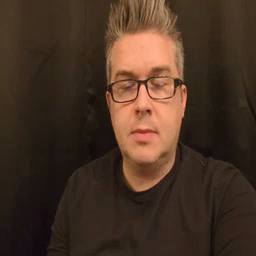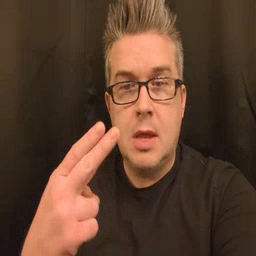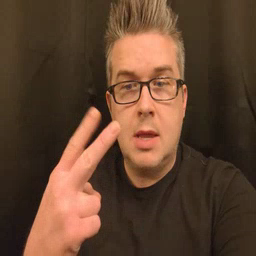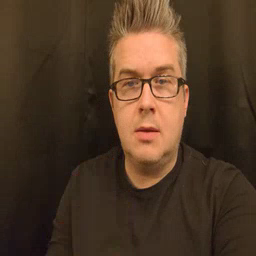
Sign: scissors